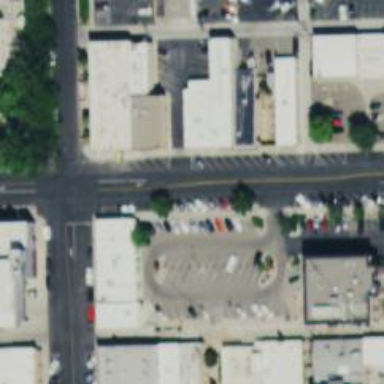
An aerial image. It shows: Parking space is available.